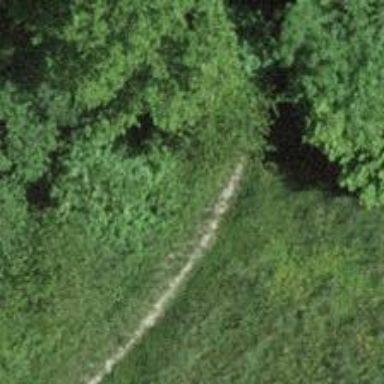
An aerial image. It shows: Track with grade 5 tracktype.